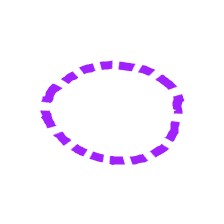
Shape: circle